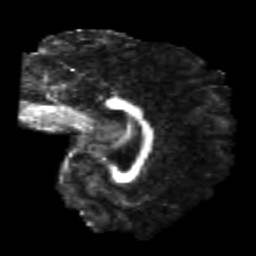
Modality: FA
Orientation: sagittal
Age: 22
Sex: male
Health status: healthy
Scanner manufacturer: philips
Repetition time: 7.476 s
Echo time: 0.08753 s